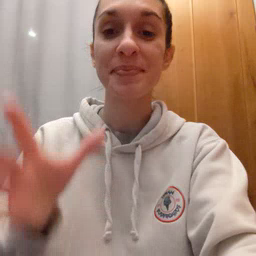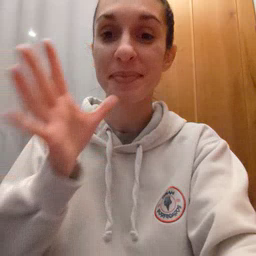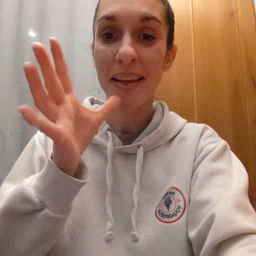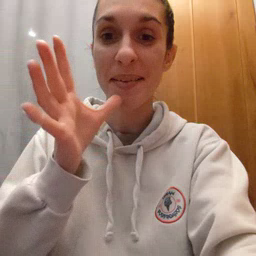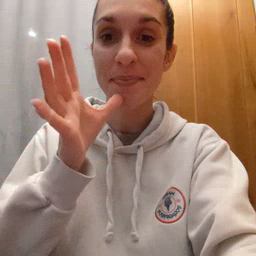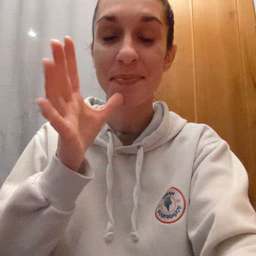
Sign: mom